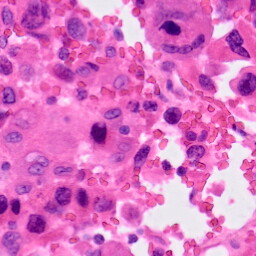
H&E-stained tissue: Lung